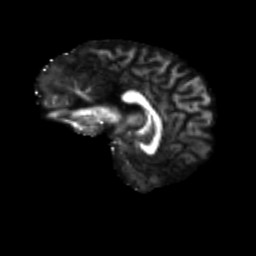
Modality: FA
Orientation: sagittal
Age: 49
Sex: female
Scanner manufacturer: siemens
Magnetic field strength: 3 T
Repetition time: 4.71 s
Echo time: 0.0906 s